Question: I wanted to get an array of all the checkboxes whether selected or not in sequence with the help of the PHP post method. I am getting an array but it shows on selected checkboxes first then the non selected ones. For me, the sequence is very important as this has to be used for Attendance. I am providing the code and output below.
'''
<form action="aattendscr.php" method="post">
...
<td>
<div class="form-group">
<input type="checkbox" class="switch_1" name="attendo[]">
</div>
</td>
</form>
'''
aattendscr.php
'''
<?php
include "database.php";
if (isset($_POST['submit']))
{
for($x=0;$x<count($data);$x++)
{
if(isset($_POST['attendo'][$x])){echo "On";}else{echo "Off";}
}
}
?>
'''

On On On Off Off
On Off On Off On
Any help will be appreciated.
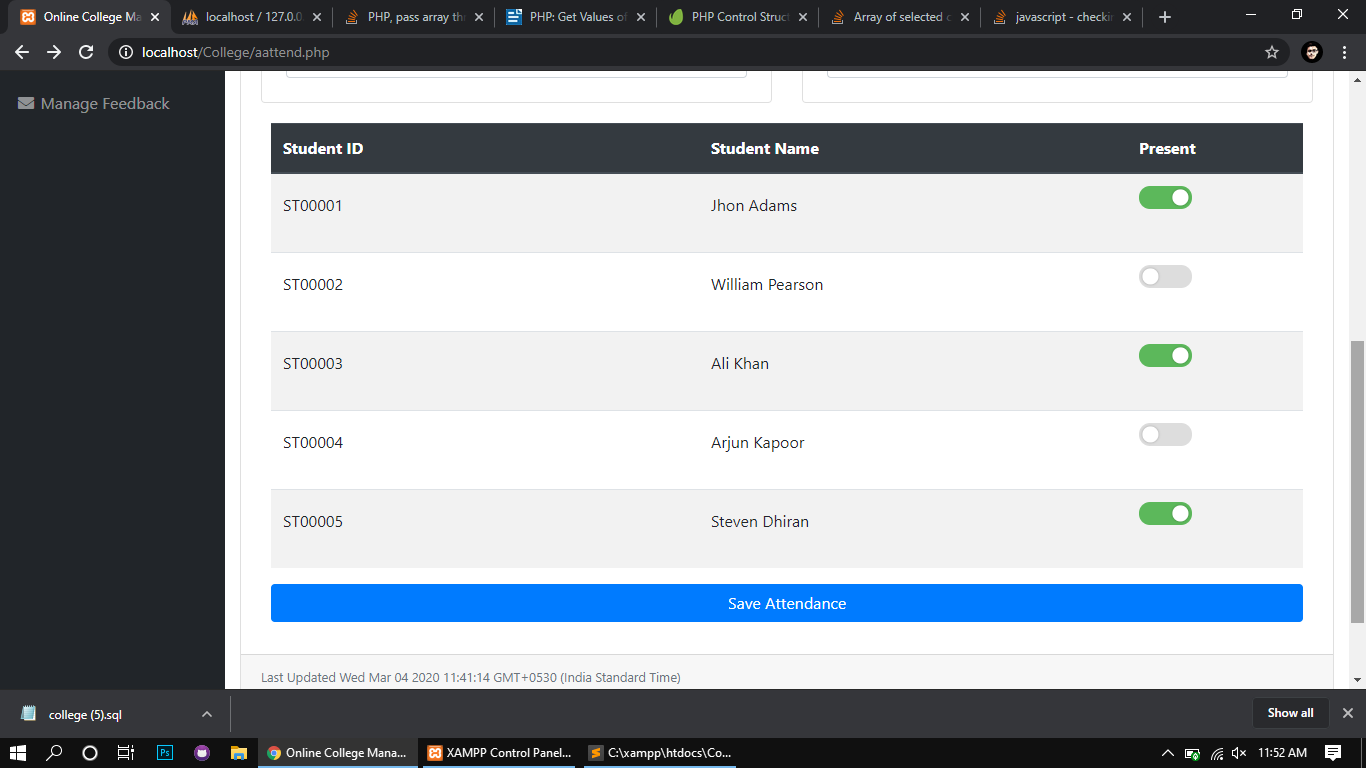
Answer: To work around this you need to manually number the checkboxes in your form i.e.
'''
<input type="checkbox" class="switch_1" name="attendo[0]">
<input type="checkbox" class="switch_1" name="attendo[1]">
...
<input type="checkbox" class="switch_1" name="attendo[n]">
'''
This will force the assigned entries to be set (if the checkbox is checked) in '$_POST['attendo']'.